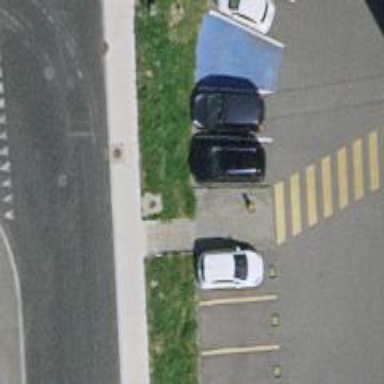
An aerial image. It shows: Steps made of asphalt.